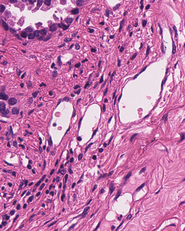
Tumor epithelial tissue: yes
Tumor-associated stroma tissue: yes
Normal tissue: no